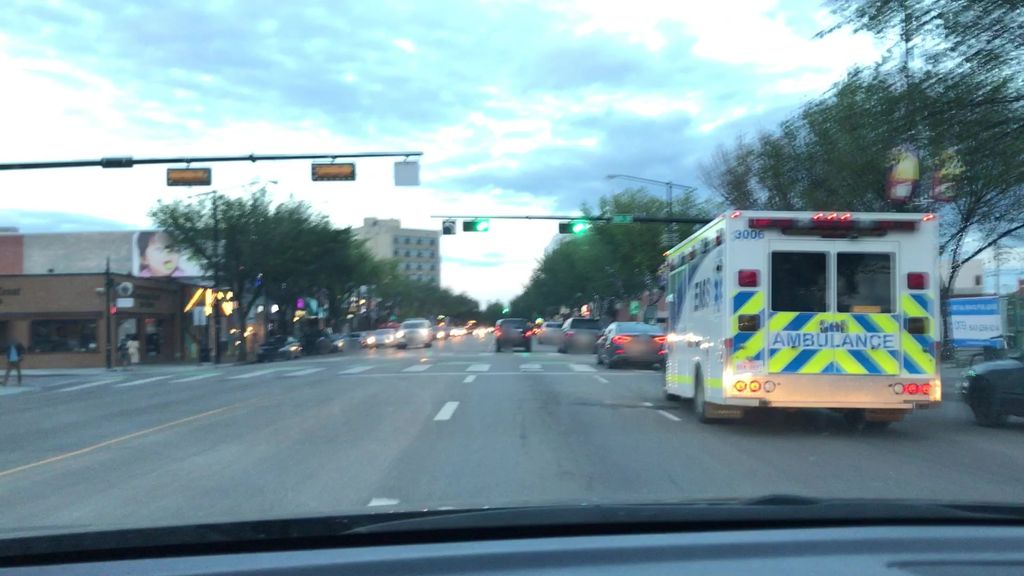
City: edmonton